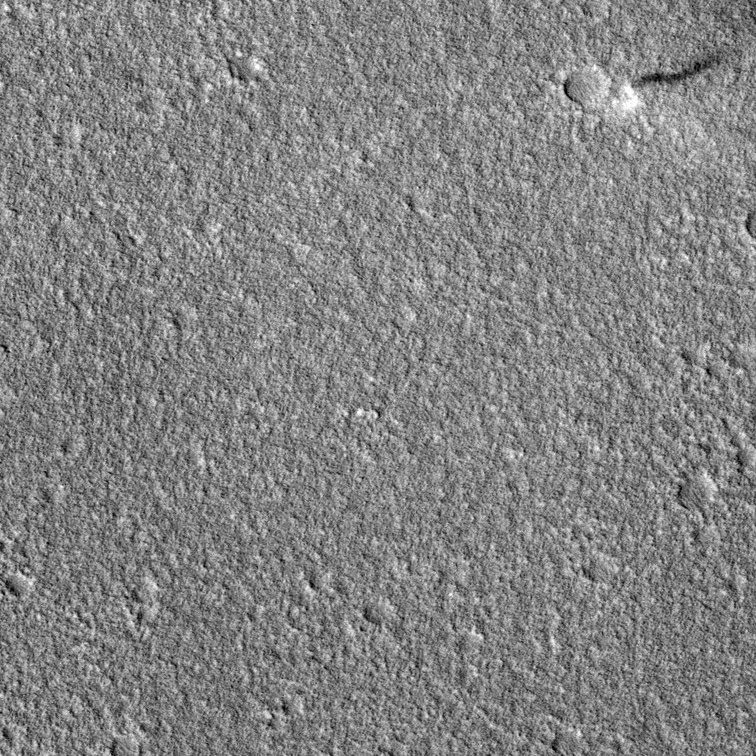
Label: dustdevil